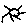
Label: sun